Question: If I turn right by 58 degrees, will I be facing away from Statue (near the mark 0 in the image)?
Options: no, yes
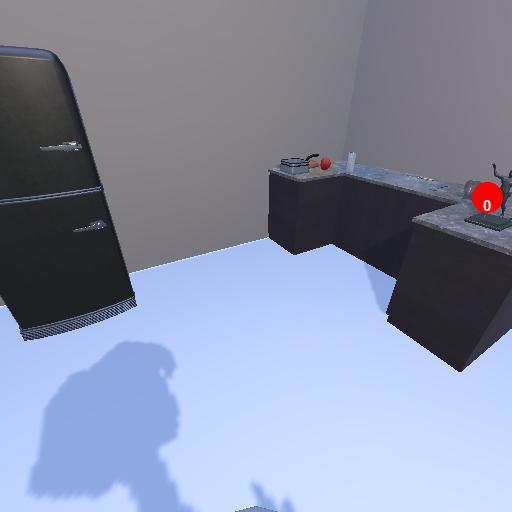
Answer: no